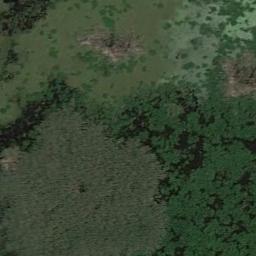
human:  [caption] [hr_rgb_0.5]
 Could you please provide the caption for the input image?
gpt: About a third of this wetland is green .

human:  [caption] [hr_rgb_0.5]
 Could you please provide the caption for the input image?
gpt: The wetland consists of green plants and water .

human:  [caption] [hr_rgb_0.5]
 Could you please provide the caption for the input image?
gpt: The surface of the lake in a wetland is covered with a large dense dark green and light green mixed plants .

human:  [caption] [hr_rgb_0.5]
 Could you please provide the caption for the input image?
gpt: Many green plants are on the wetlands .

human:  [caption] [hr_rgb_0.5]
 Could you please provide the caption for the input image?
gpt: There are many green areas and some water areas on the wetland .